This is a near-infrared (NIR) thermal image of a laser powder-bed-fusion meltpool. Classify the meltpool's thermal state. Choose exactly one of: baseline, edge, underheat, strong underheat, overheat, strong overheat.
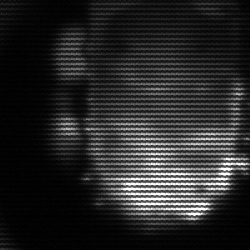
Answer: baseline